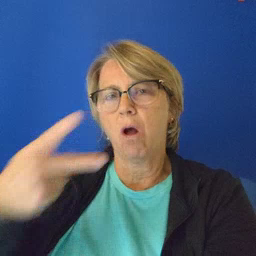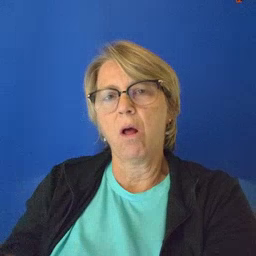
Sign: fall